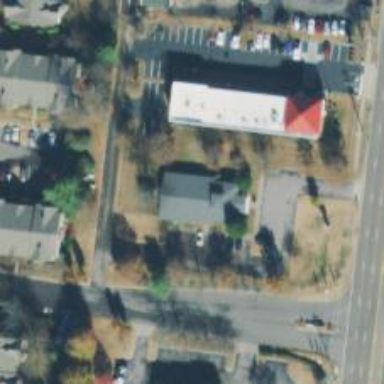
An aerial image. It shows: Veterinary facility.